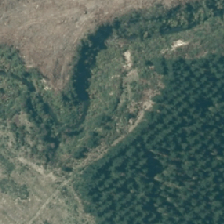
Land cover: harvested_forest